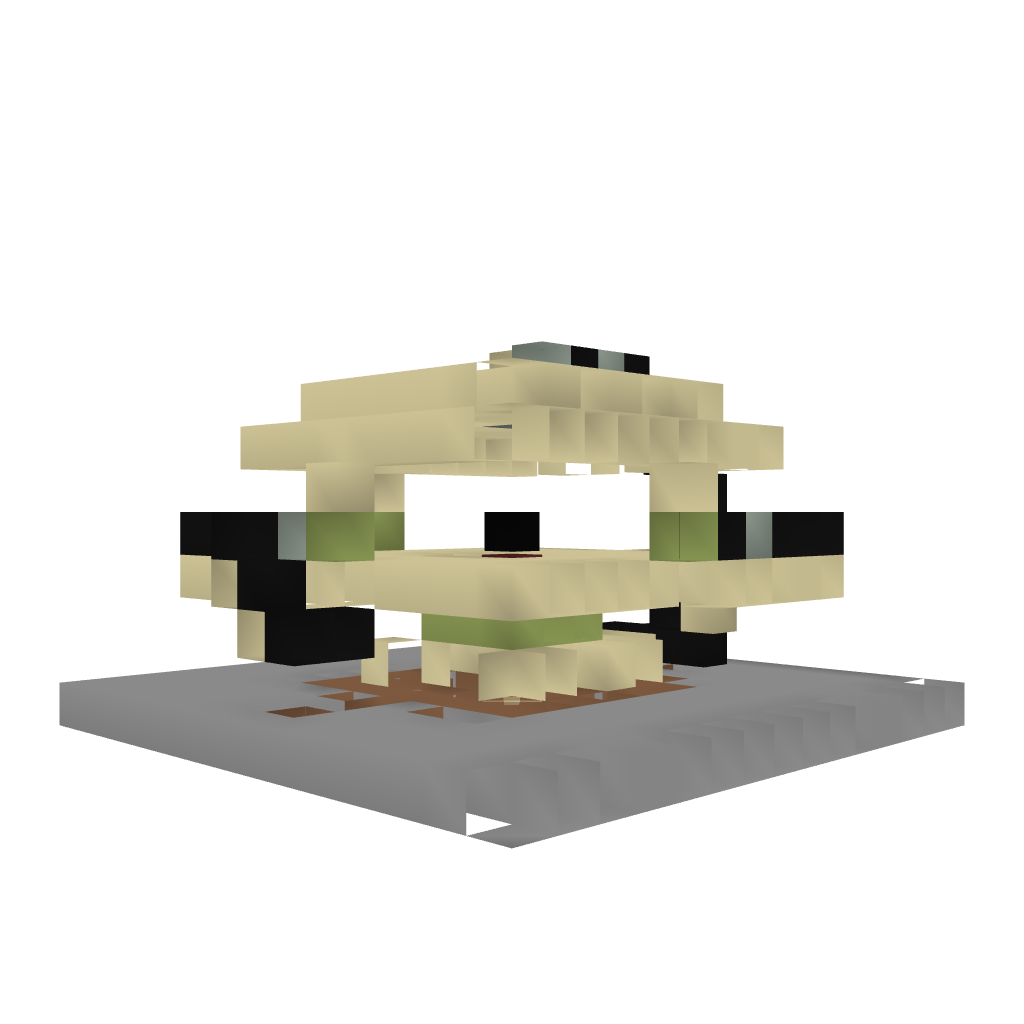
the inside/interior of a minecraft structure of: Turn Table Room